Question: I am adding OCUnit test case target to my existing iOS project. I have followed the tutorials from below links and done it. It created a new target for "MyAppTests" and .m, .h files. I added SenTestingKit.framework also.
<URL>
<URL>
But when i click on "Product" menu "Test" option, it gives always the following linker errors.

I tried solving errors by following these links and the solution they have provided,
<URL>
<URL>
but, none of the solution worked for me, its still giving linker errors as it is. Please help on resolving these errors.
Thank you.
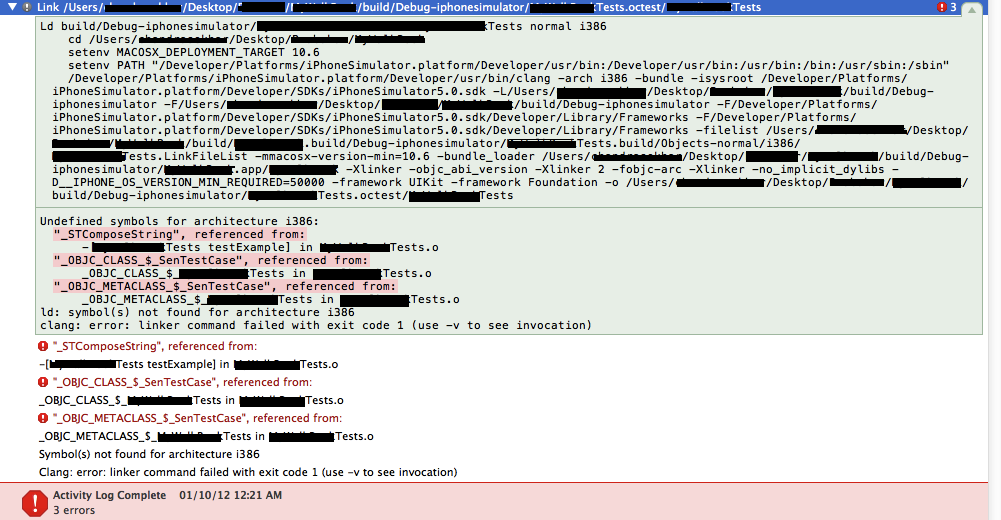
Answer: I resolved it myself, i just removed everything related to test target and created new test target and followed the same as per below Apple link, and it worked as expected!
<URL>